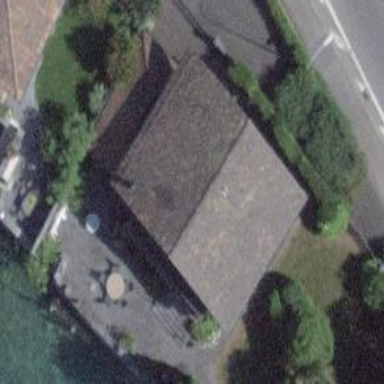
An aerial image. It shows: Gabled house with the roof oriented across.